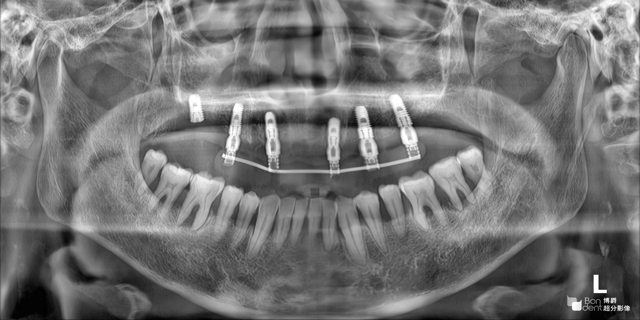
adult